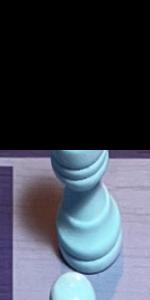
Label: Rook_White